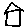
Label: house